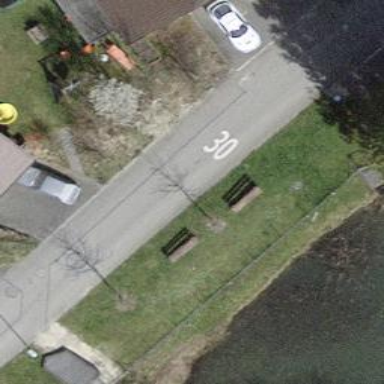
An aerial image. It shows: Bench for seating.